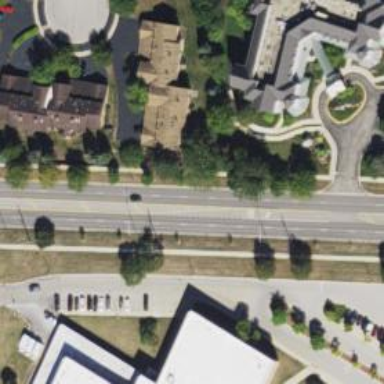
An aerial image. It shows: Primary highway with separate asphalt sidewalk.